RGB frame:
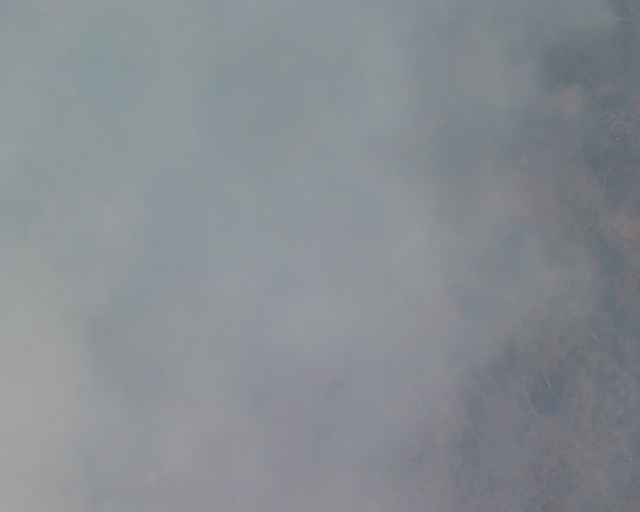
Thermal frame:
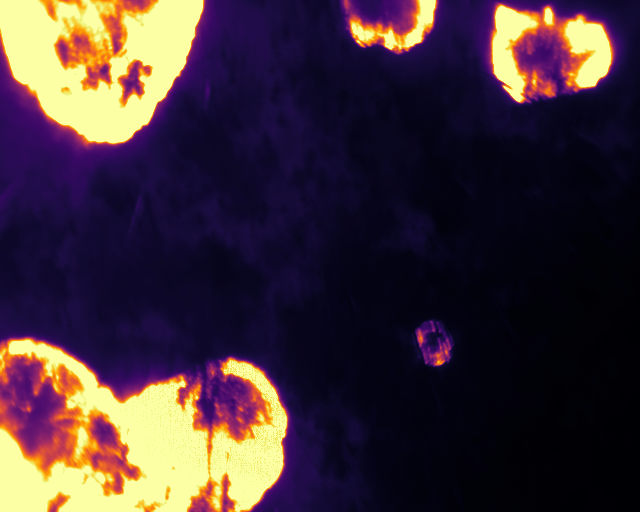
Captured: 2026-02-26 02:29:22
Pixels at or above 80 °C: 70585 (fraction of frame: 0.2154)